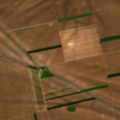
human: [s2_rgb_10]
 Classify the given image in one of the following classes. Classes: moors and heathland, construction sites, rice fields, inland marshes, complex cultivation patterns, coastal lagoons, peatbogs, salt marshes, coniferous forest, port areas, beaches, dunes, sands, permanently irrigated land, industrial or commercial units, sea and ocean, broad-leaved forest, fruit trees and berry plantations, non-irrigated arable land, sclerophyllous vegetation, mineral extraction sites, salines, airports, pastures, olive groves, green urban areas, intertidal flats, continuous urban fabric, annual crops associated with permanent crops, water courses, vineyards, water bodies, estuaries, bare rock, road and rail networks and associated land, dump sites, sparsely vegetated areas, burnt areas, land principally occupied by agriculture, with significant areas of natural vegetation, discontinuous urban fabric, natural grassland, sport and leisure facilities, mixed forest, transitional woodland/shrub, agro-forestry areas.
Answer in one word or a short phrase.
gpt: non-irrigated arable land